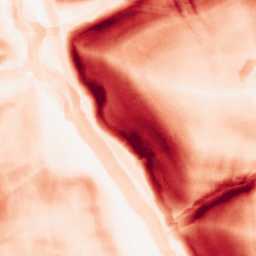
Category: morphological
Decomposition family: morphological_square
Decomposition parameters: operation: gradient
size: 10
Upsampling method: quartic
Upsampling parameters: scale: 8
Upsampling scale: 8